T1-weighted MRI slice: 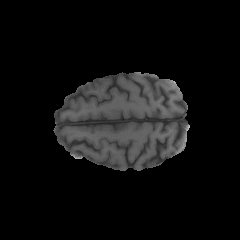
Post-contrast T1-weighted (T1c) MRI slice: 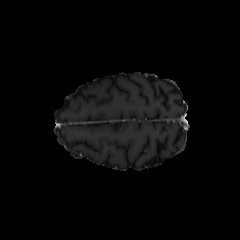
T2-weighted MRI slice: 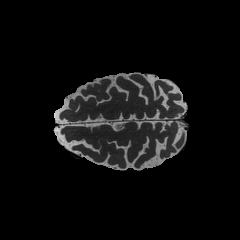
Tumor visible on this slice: no